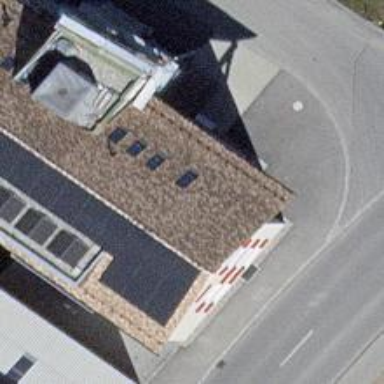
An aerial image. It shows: Restaurant.